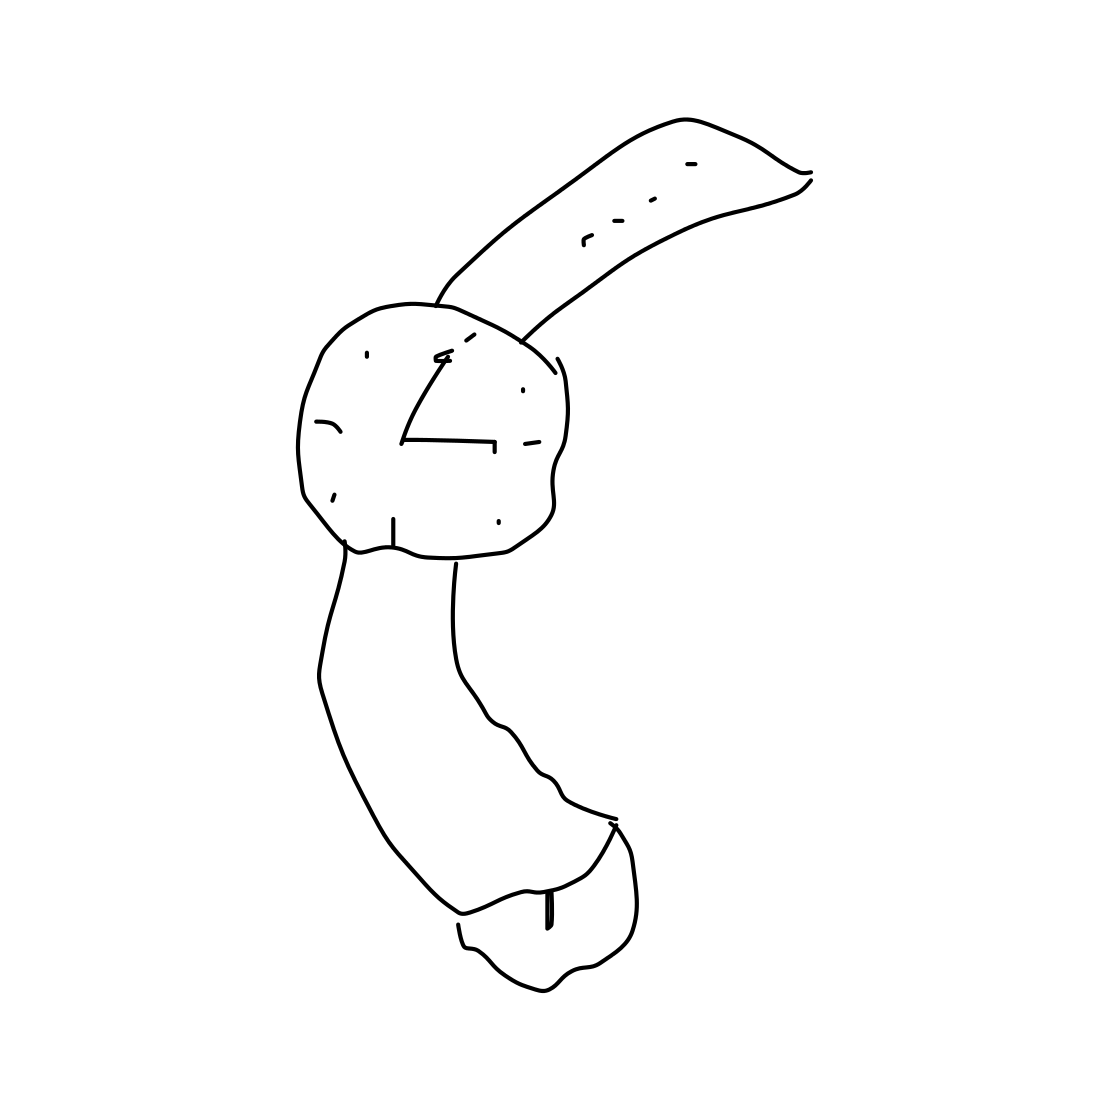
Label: wrist-watch